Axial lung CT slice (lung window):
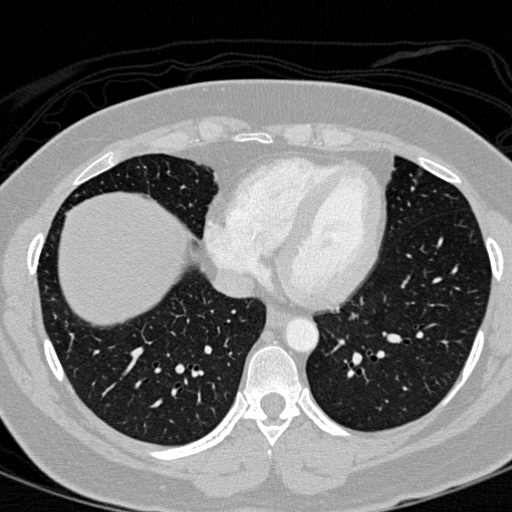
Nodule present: no